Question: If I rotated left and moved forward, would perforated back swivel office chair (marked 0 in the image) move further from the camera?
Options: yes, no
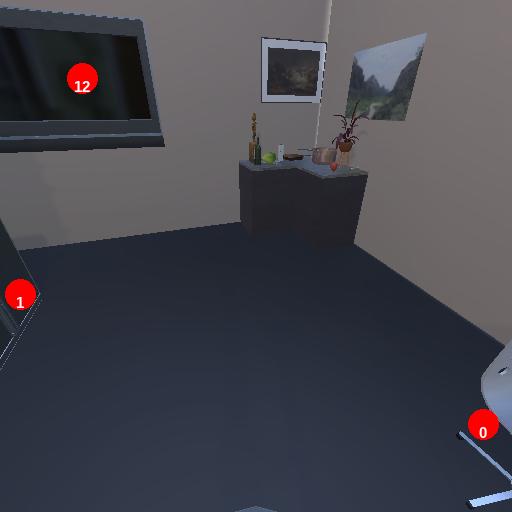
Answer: yes